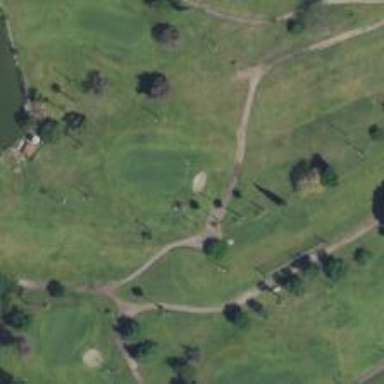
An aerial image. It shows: Golf hole.